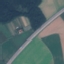
Land use / land cover class: Highway